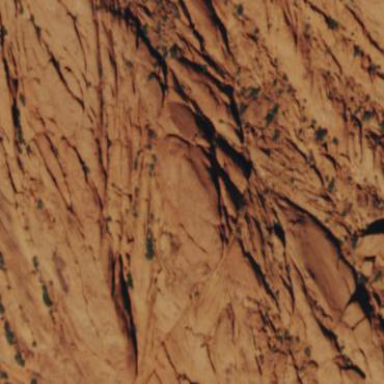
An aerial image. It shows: Red cliff in natural setting.